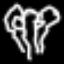
Label: angel